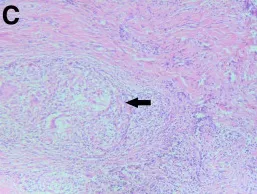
Examination results of case 4. (B) CT scan showing soft tissue lesion in the anterior part of right medial orbit (arrow).
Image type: pathology (h&e)